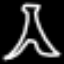
Label: The Eiffel Tower